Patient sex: M
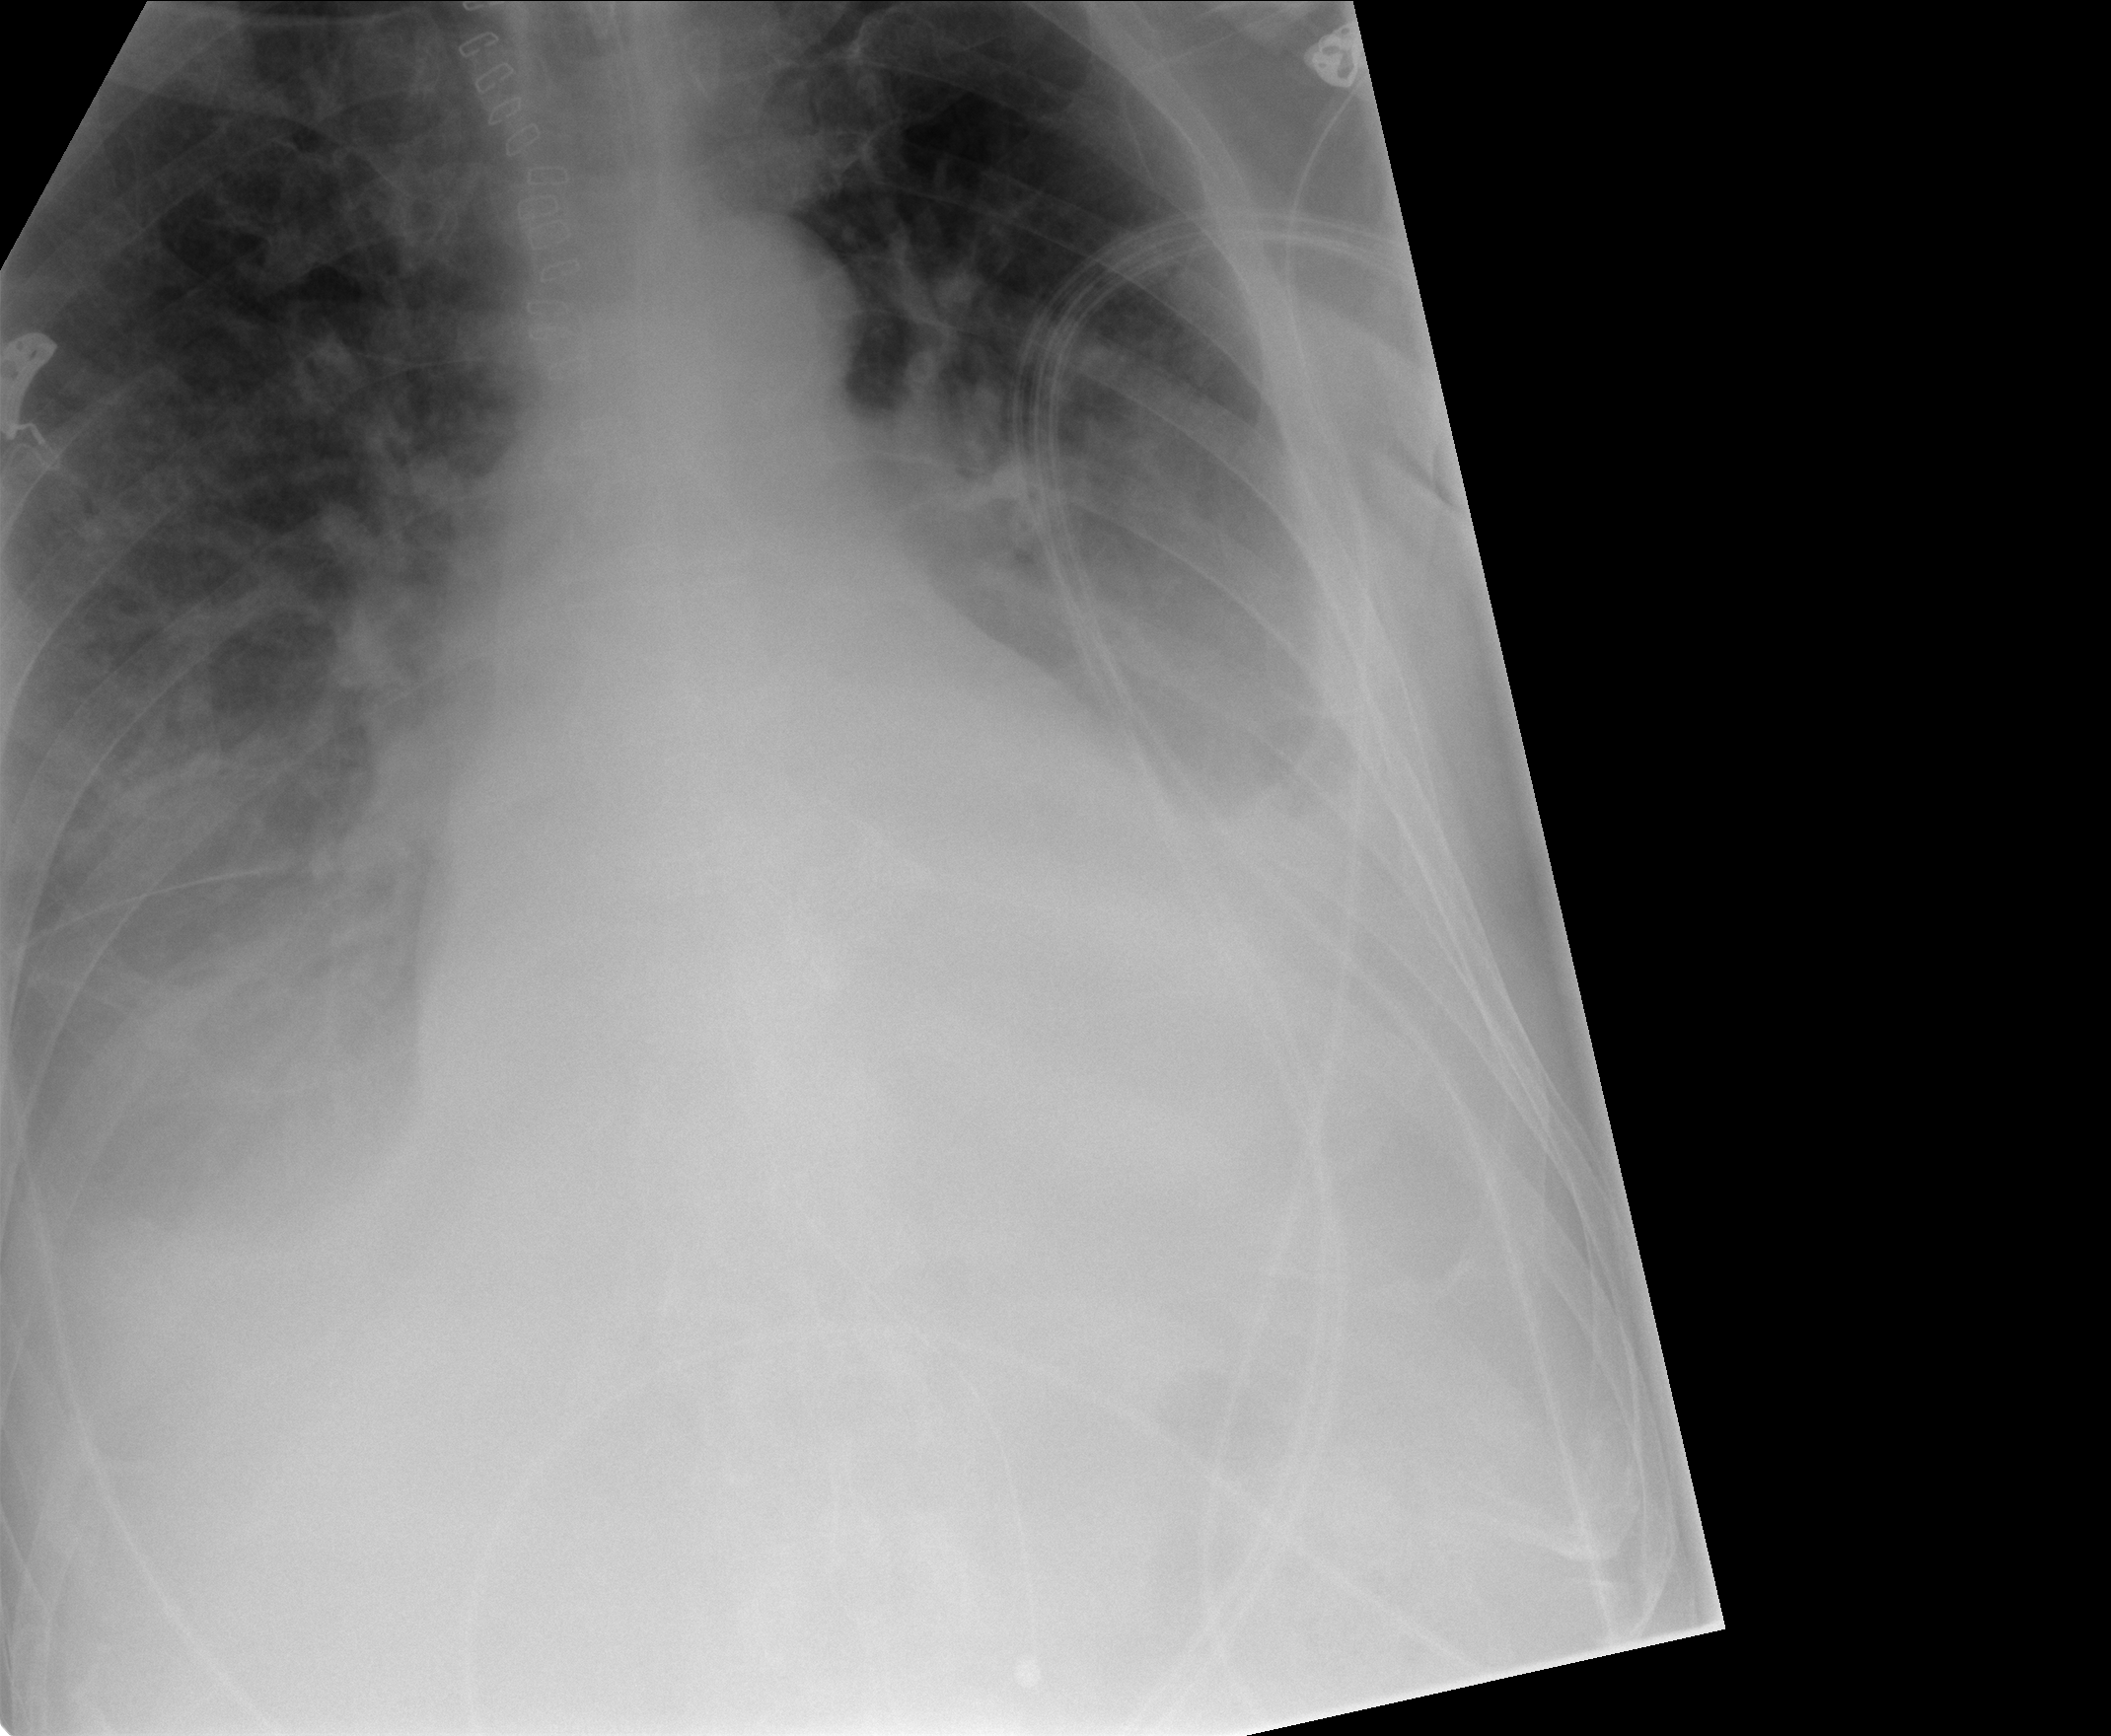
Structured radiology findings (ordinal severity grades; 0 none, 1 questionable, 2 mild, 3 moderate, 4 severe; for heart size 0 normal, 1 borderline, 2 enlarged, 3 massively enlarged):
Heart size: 2
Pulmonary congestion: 3
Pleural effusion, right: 3
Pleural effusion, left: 3
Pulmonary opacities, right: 3
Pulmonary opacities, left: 2
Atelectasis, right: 3
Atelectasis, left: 3